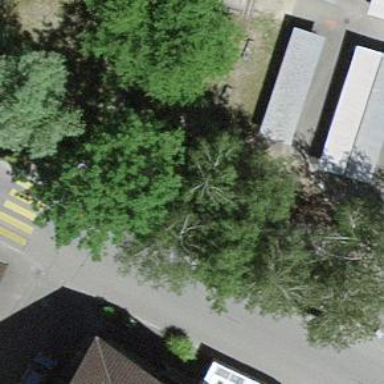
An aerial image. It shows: Sidewalk bridge over footway.